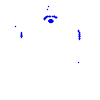
Particle: kaon